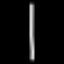
Label: line